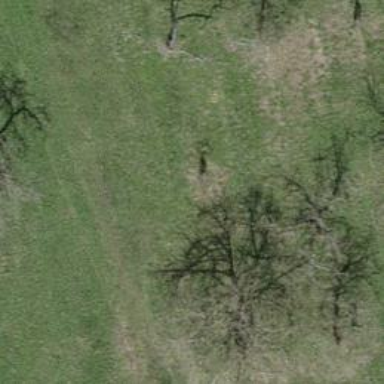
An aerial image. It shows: Single tag "natural: tree."